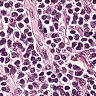
Metastatic tissue present: no